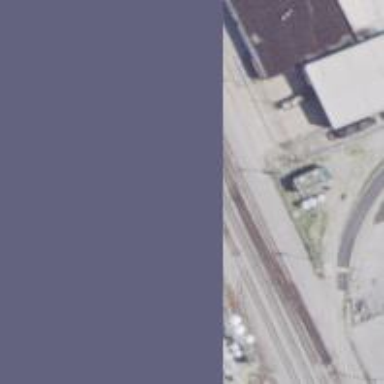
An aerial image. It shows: Junction on the railway.